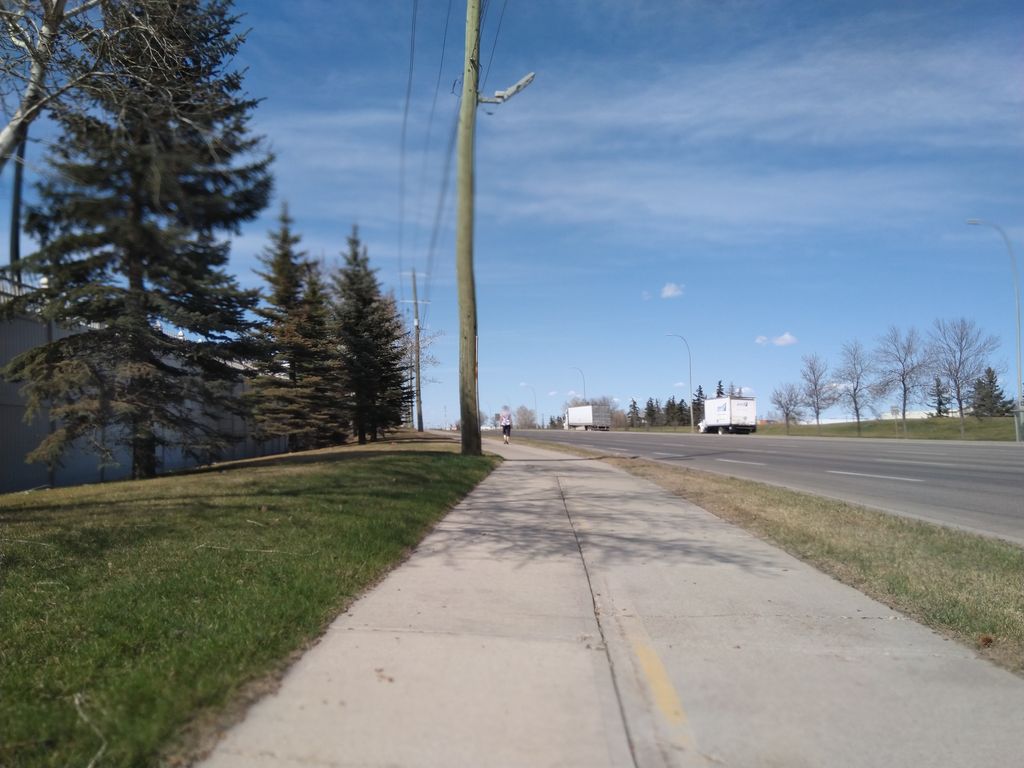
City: calgary